高三 · 度量几何学
22. 如图, $\mathrm{AB}, \mathrm{CD}$ 都是圆的弦, 且 $\mathrm{AB} / / \mathrm{CD}, \mathrm{F}$ 为圆上一点, 延长 $\mathrm{FD}, \mathrm{AB}$ 使它们交于点 $\mathrm{E}$. 求证:AE$\cdot$AC=AF$\cdot$DE.

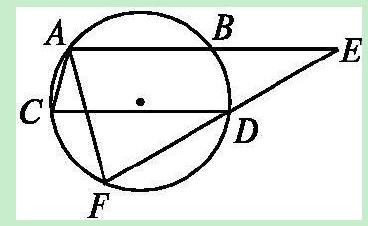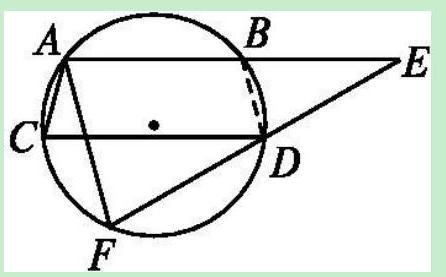
答案: 证明：如图,连接 BD,

$\because \mathrm{AB} / / \mathrm{CD}, \therefore \mathrm{BD}=\mathrm{AC}$.

$\because \mathrm{A}, \mathrm{B}, \mathrm{D}, \mathrm{F}$ 四点共圆,

$\therefore \angle \mathrm{EBD}=\angle \mathrm{F}$.

又 $\because \angle \mathrm{DEB}=\angle \mathrm{FEA}$,

$\therefore \triangle \mathrm{EBD} \sim \triangle \mathrm{EFA}$.

$\therefore \frac{\mathrm{DE}}{\mathrm{AE}}=\frac{\mathrm{BD}}{\mathrm{AF}} \quad \therefore \frac{\mathrm{DE}}{\mathrm{AE}}=\frac{\mathrm{AC}}{\mathrm{AF}}$,
即 $\mathrm{AE} \cdot \mathrm{AC}=\mathrm{AF} \cdot \mathrm{DE}$.
解析: : 分析: 本题主要考查了圆内接四边形的性质与判断定理, 解决问题的关键是根据圆内接四边形的性质与判断定理结合所给条件构造辅助线计算即可